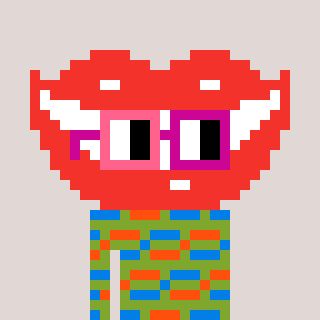
a pixel art character with square pink and red glasses, a smile-shaped head and a slimegreen-colored body on a warm background